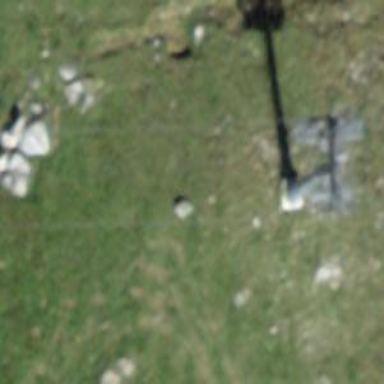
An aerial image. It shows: Pylon used for aerialway.